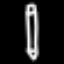
Label: pencil